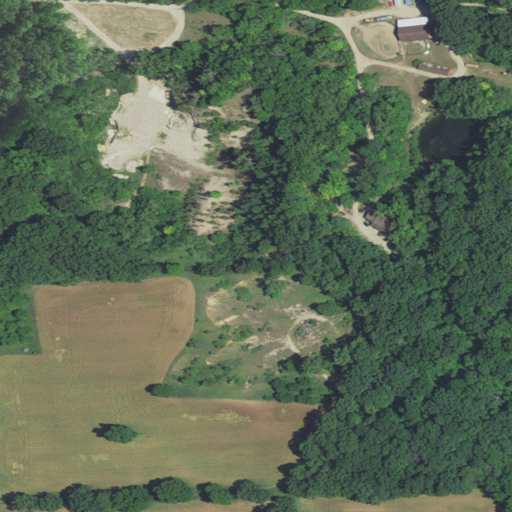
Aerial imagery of mountain in Michigan named Prospect Hill containing deciduous forest, cultivated crops, pasture, open development, open water, and woody wetlands